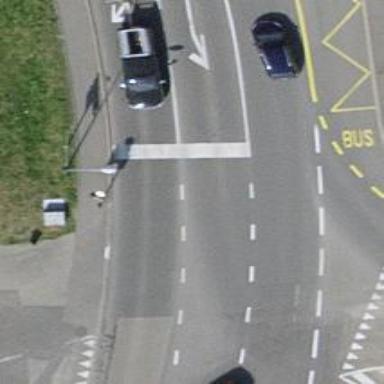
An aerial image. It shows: Road with traffic signals.